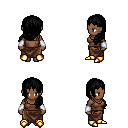
a pixel art fantasy rpg character, female body template, human, dark skin, brown pirate shirt, robe skirt, black left-swept hairstyle, white cloth bracers, gold boots, four views (front, back, left, right), 2x2 character sprite sheet, small pixel art, hard edges, no anti-aliasing